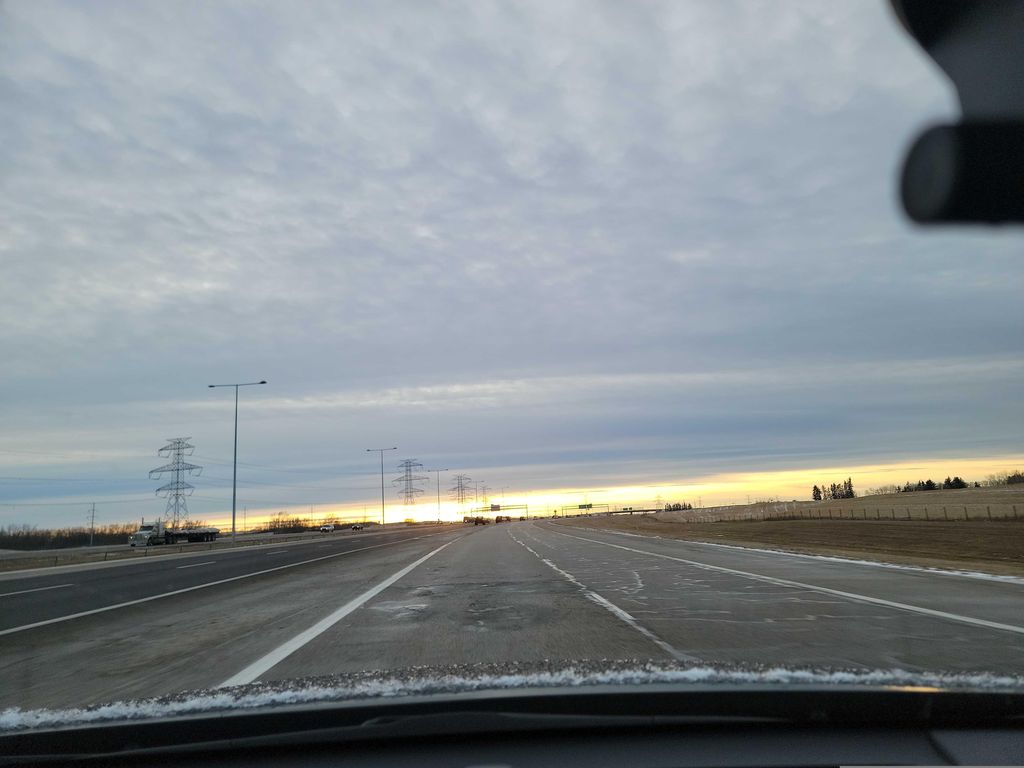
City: edmonton